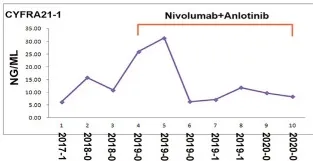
(D) The curves showed serum tumor marker CYFRA21-1 levels before and after the combined nivolumab and anlotinib therapy.
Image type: pathology (masson_trichrome)